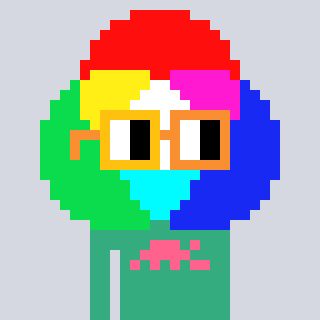
a pixel art character with square yellow and orange glasses, a color circle-shaped head and a teal-colored body on a cool background